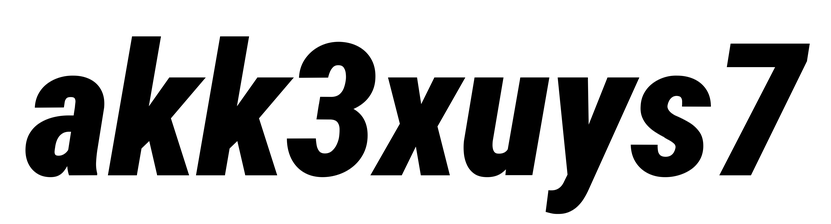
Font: Roboto-Italic_Condensed_Black_Italic